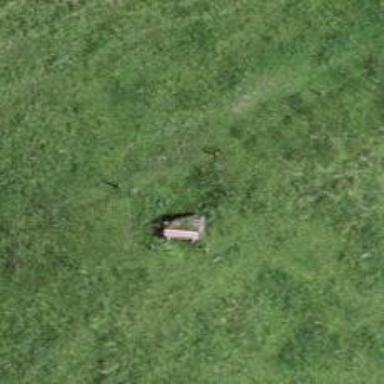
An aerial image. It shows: Bench for seating.